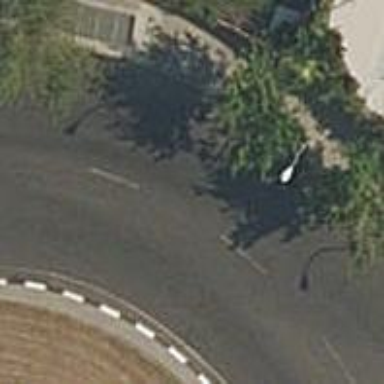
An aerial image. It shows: Tertiary road that leads to roundabout.